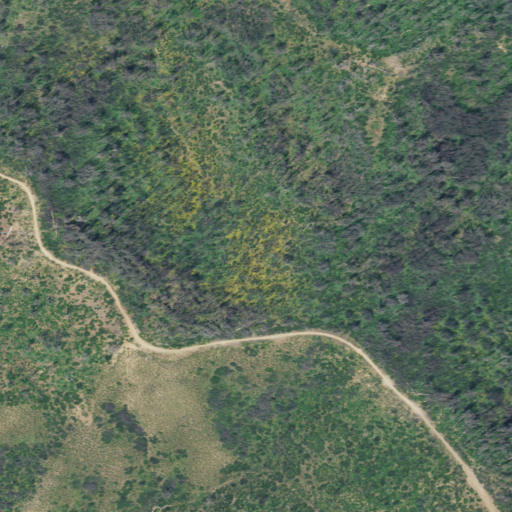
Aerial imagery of ridge(s) in California named Panther Ridge containing shrub, open development, and grassland